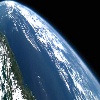
Label: water